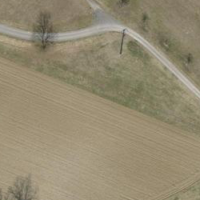
EUNIS habitat code: 52
Species observed at this site:
Juglans regia